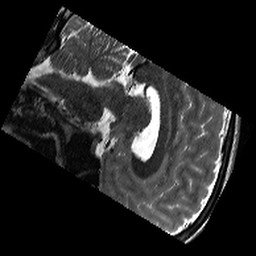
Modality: T2w
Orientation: sagittal